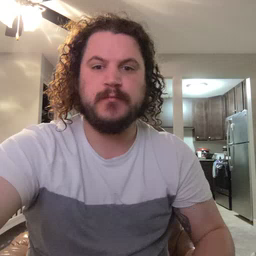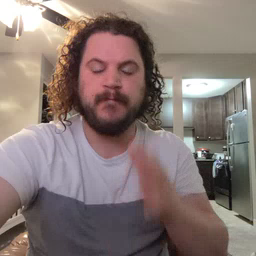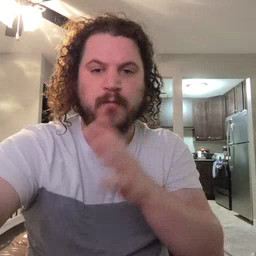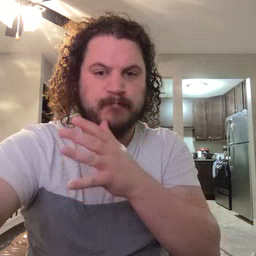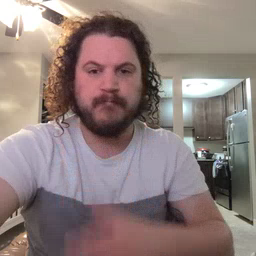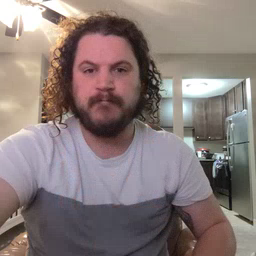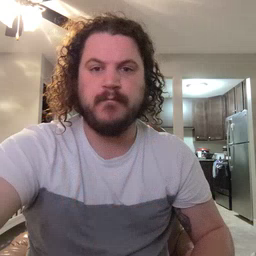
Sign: farm